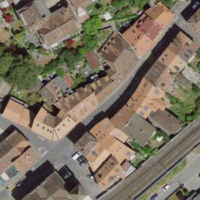
EUNIS habitat code: 54
Species observed at this site:
Asplenium ruta-muraria
Veronica hederifolia
Cymbalaria muralis